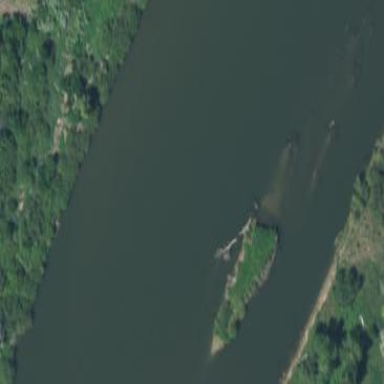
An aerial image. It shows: Islet.